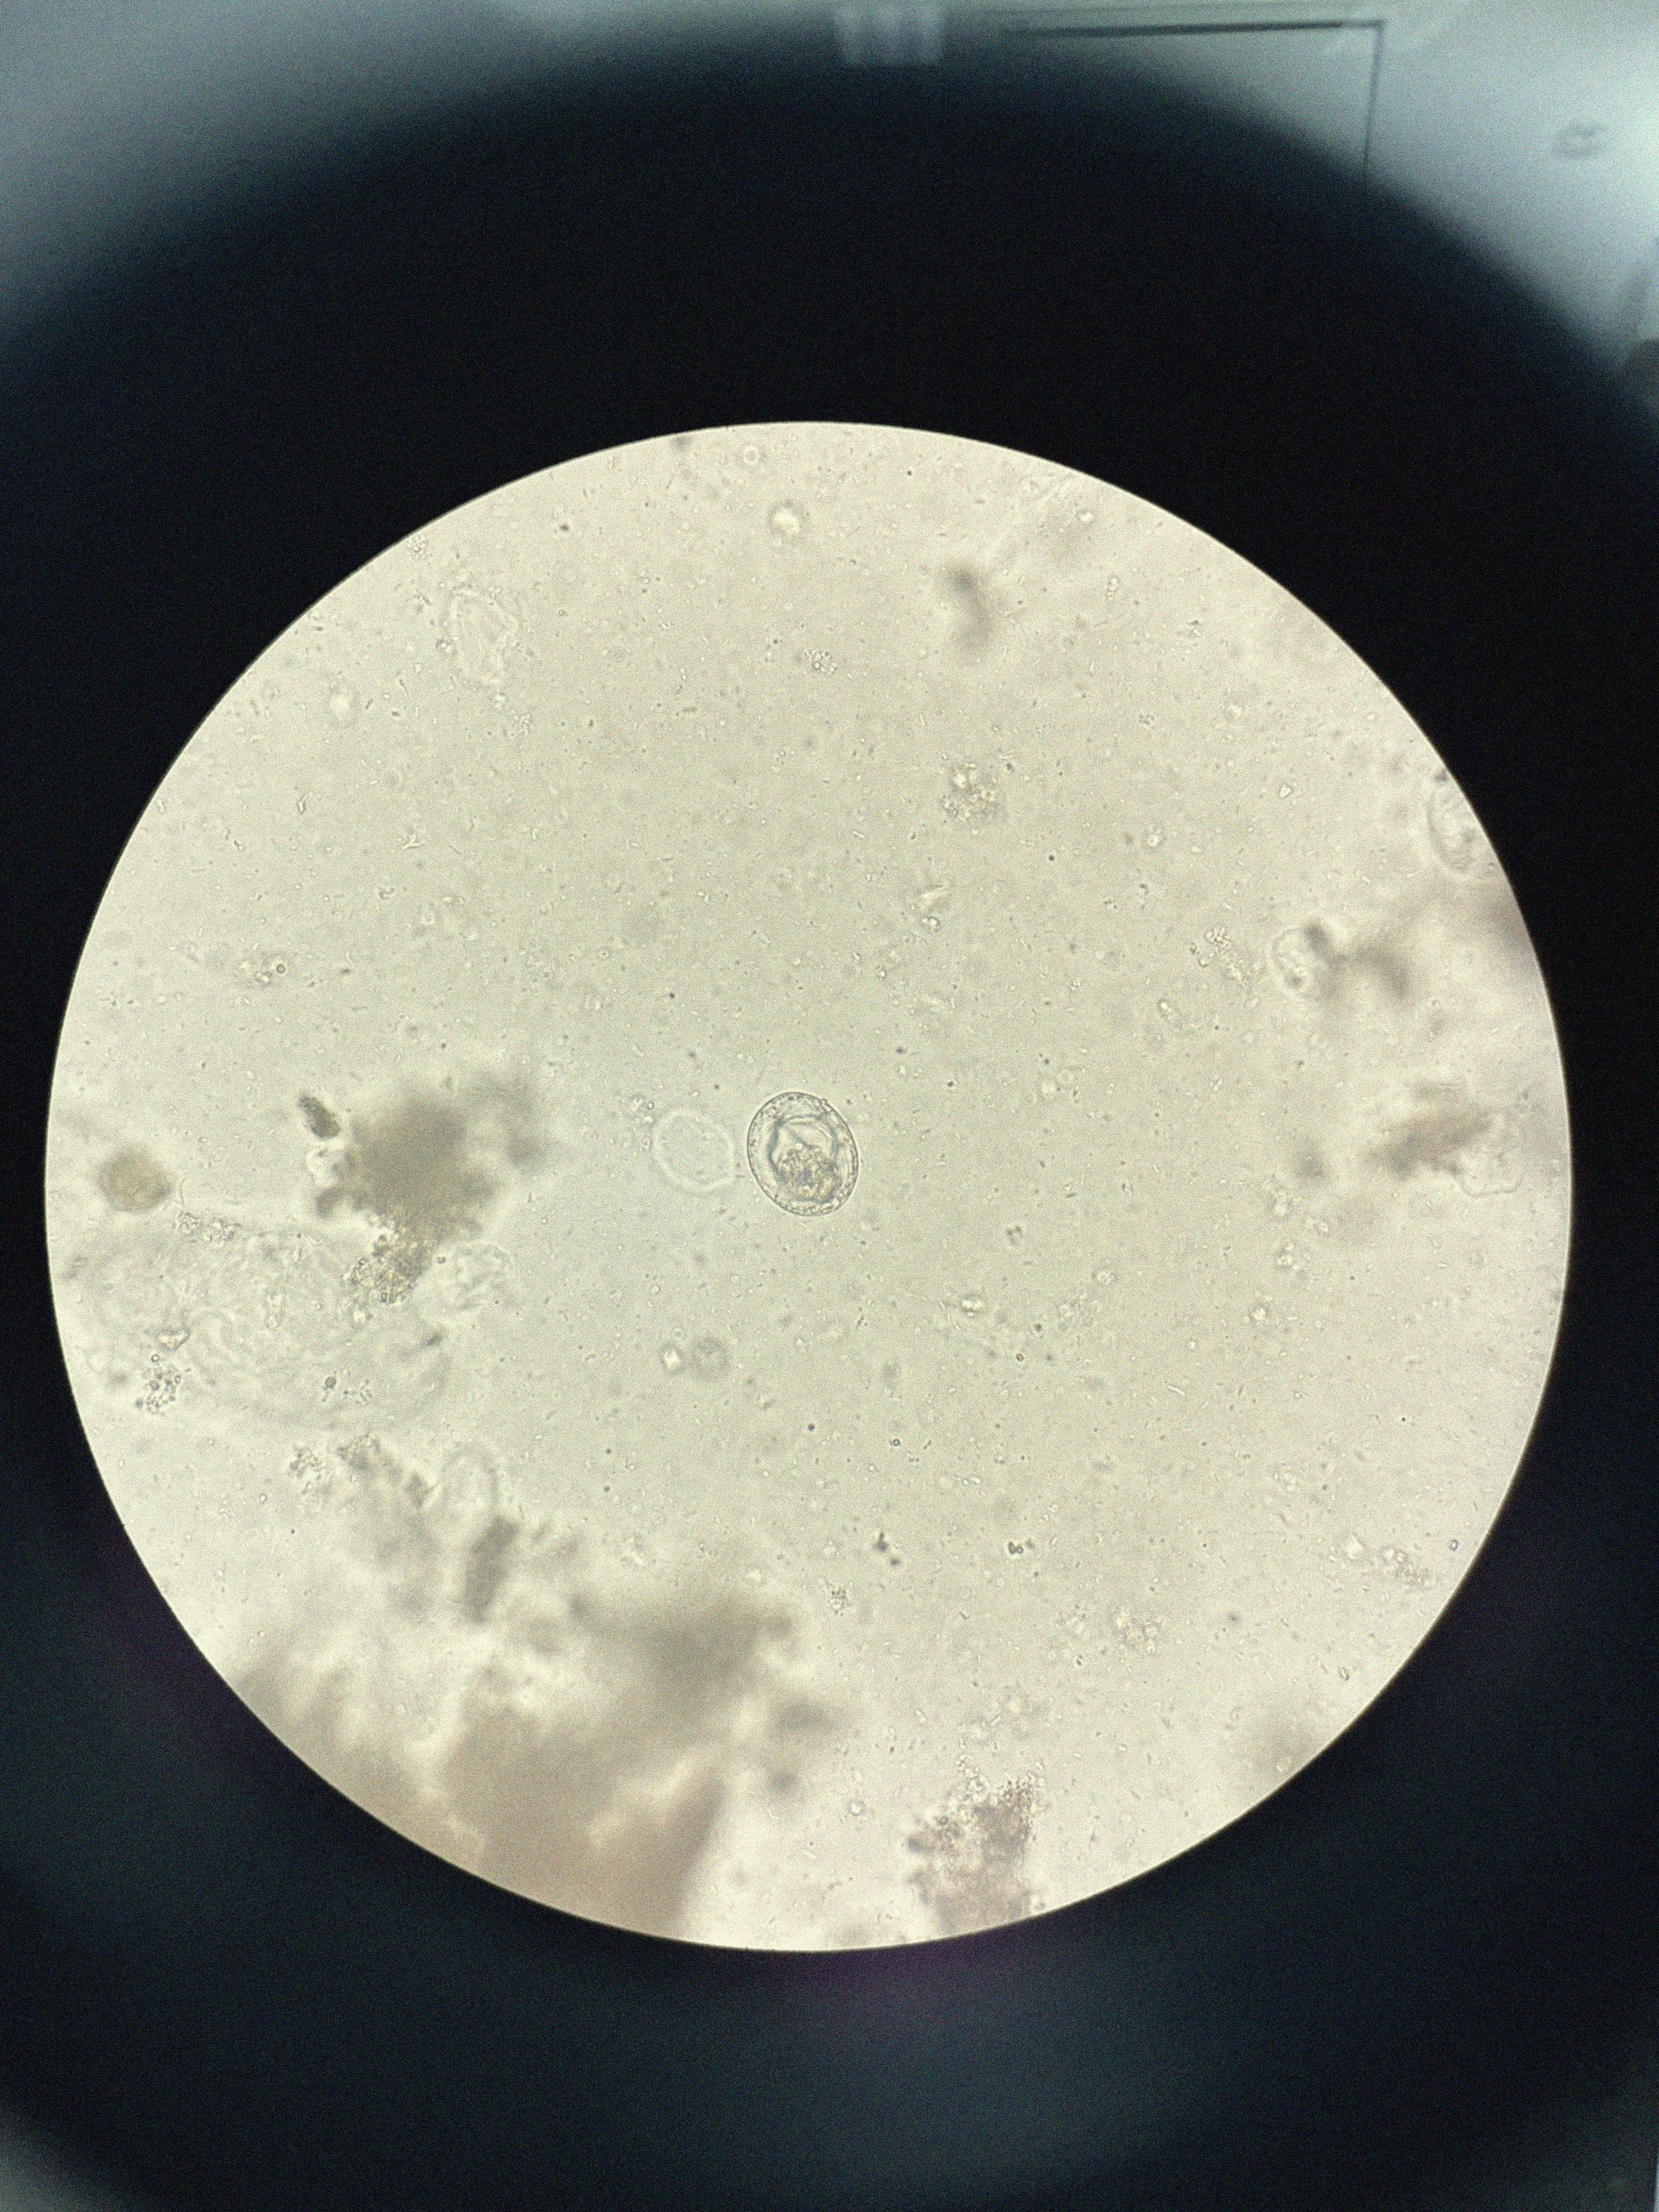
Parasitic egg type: Hymenolepis nana